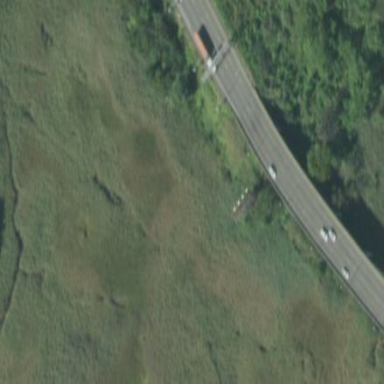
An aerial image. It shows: Nature reserve featuring marsh wetland.